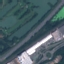
Label: Highway